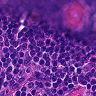
Metastatic tissue present: no